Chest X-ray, AP view. Patient: 71 years old, sex M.
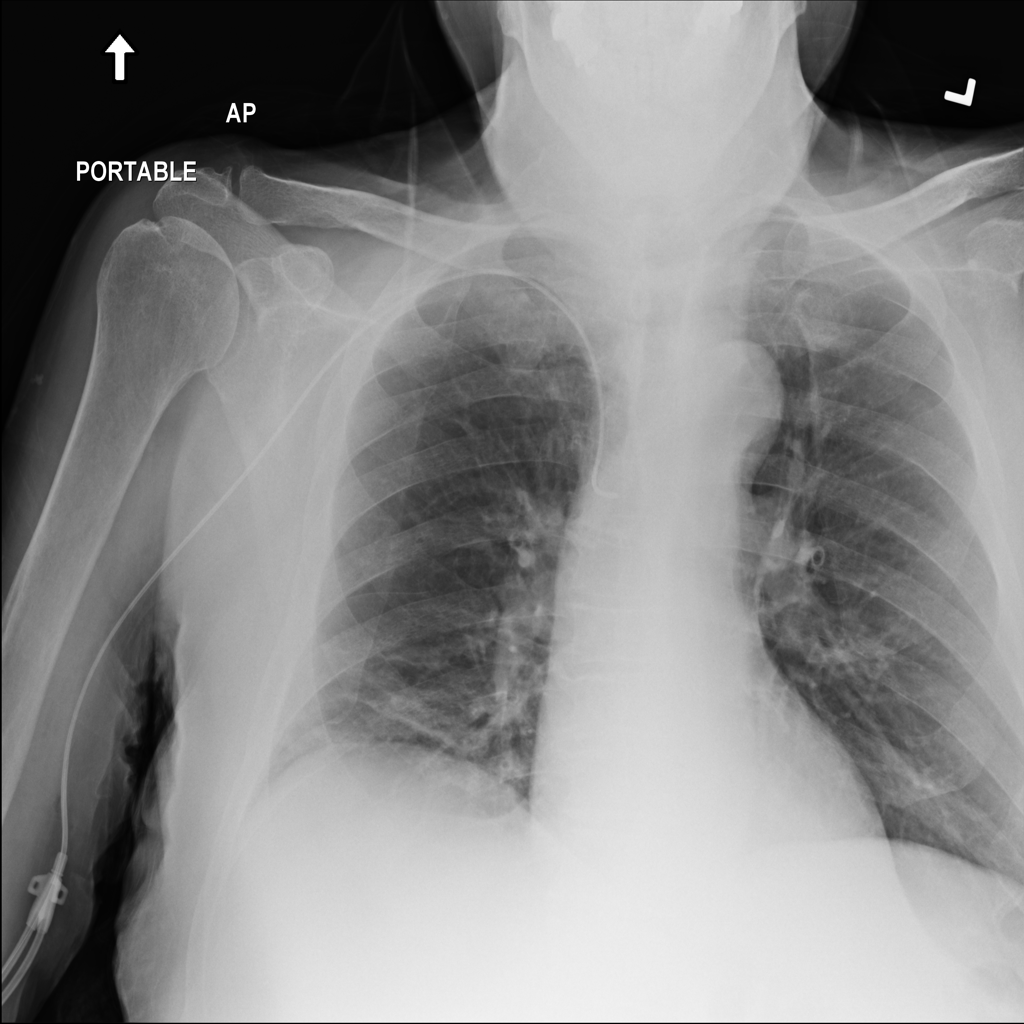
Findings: No Finding